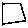
Label: square